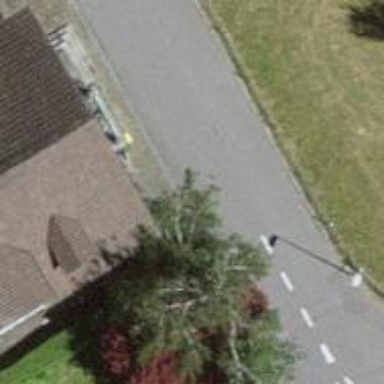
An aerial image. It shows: Post box is visible.